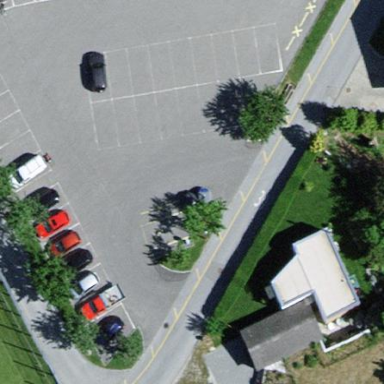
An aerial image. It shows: Parking area with surface.